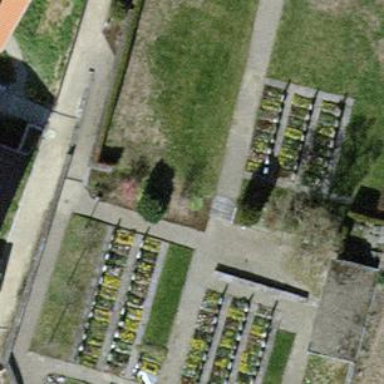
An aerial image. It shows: Cemetery.